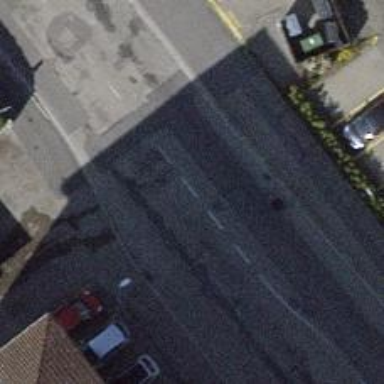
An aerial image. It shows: Service road with sidewalk.